Field crop: maize
Growth stage: 2
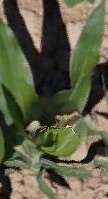
Species: maize